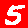
Digit: 5